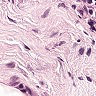
Metastatic tissue present: no